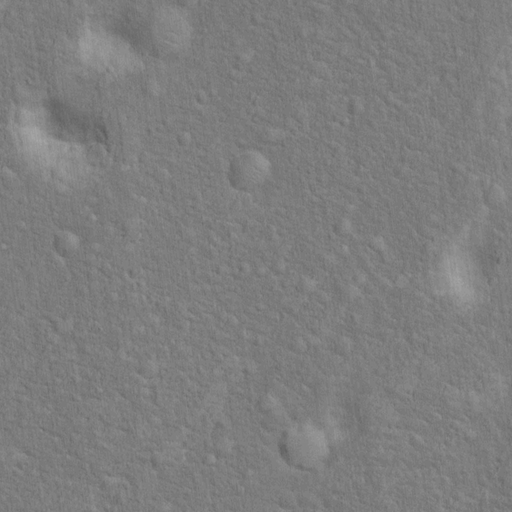
Objects detected: cone, cone, cone